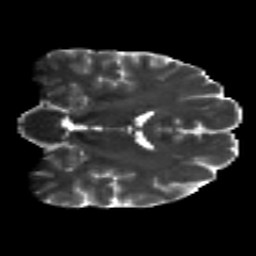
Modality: T2w
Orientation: coronal
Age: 31
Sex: male
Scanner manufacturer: siemens
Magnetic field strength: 3 T
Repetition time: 8.8 s
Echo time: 0.085 s